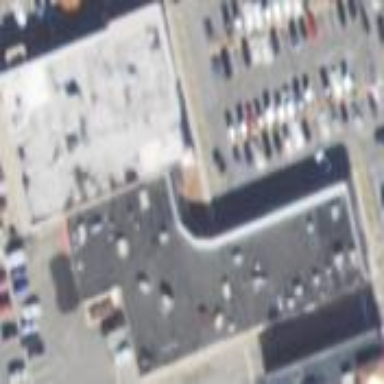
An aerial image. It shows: Commercial building.